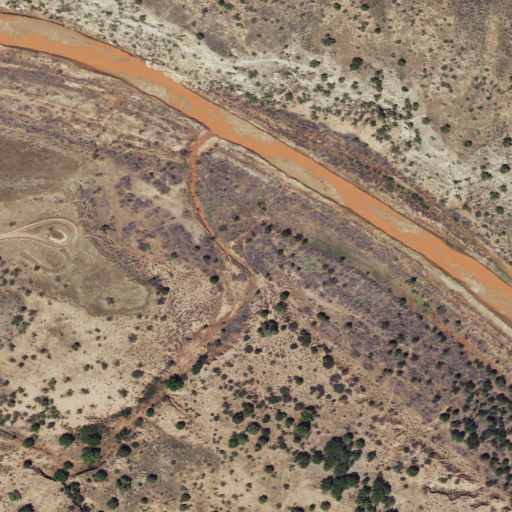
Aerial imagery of valley in Texas named George Canyon containing shrub, woody wetlands, herbaceous wetlands, and open water